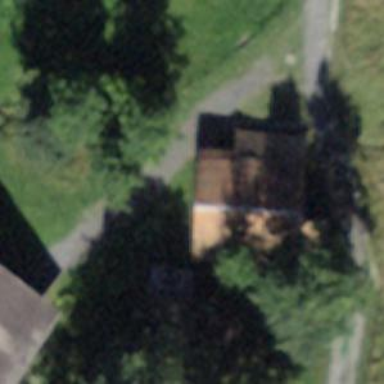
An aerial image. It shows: Barn.